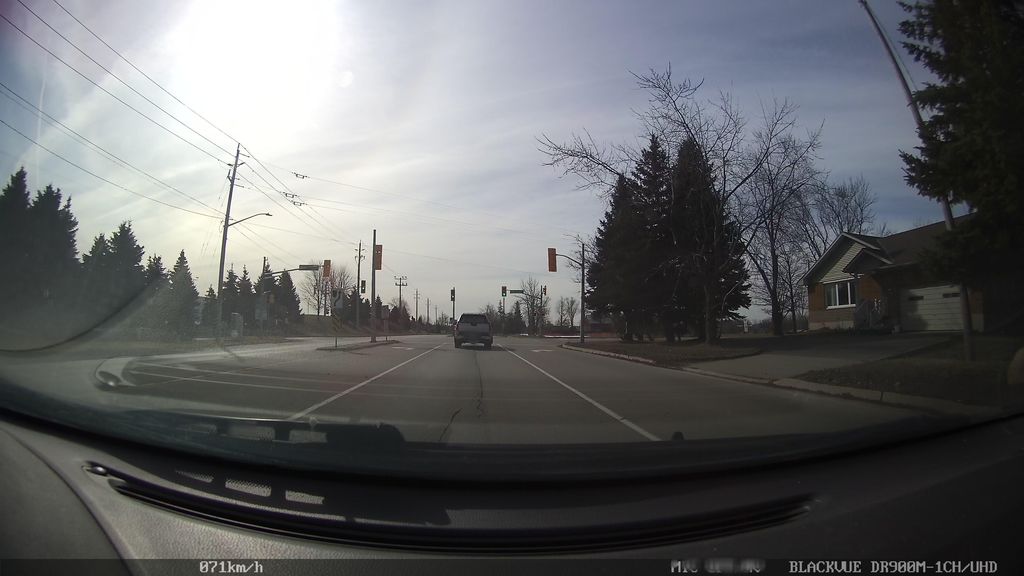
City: kitchener-waterloo